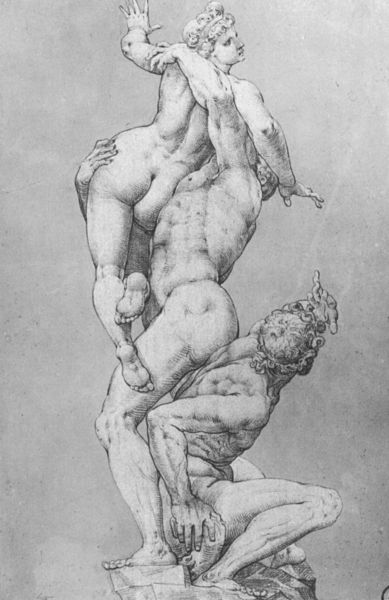
Titel: Raub einer Sabinerin, nach Giambologna
Künstler: Joseph d. Ä. Heintz
Institution: Göttingen, Kunstsammlung der Universität
Schlagwörter: gruppe, kampf, mann, nackt, menschen, frau, marmor, männer, rücken, skizze, zeichnung, arme, sockel, tragen, bildnis, sitzend, drei, skulptur, statue, gesäß, hintern, zwei, figuren, muskeln, druck, stich, raub, schwarzweiß, entwurf, antik, griechisch, heben, florenz, plan, winden, eine, figurengruppe, bernini, raub der sabinerinnen, zeichnungt, 3, po, menschenzeichnung, dskizze, rthintern